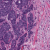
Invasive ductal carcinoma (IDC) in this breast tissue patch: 1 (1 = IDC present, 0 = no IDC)